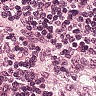
Metastatic tissue present: no